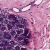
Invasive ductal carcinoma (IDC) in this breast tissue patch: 0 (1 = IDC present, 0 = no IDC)